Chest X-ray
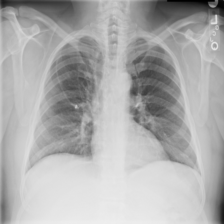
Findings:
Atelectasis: negative
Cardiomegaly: negative
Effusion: negative
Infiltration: negative
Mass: negative
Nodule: negative
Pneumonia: negative
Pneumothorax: negative
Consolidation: negative
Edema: negative
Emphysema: negative
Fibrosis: negative
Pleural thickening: negative
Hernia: negative